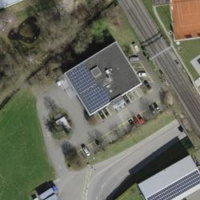
EUNIS habitat code: 54
Species observed at this site:
Graphosoma italicum